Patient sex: F
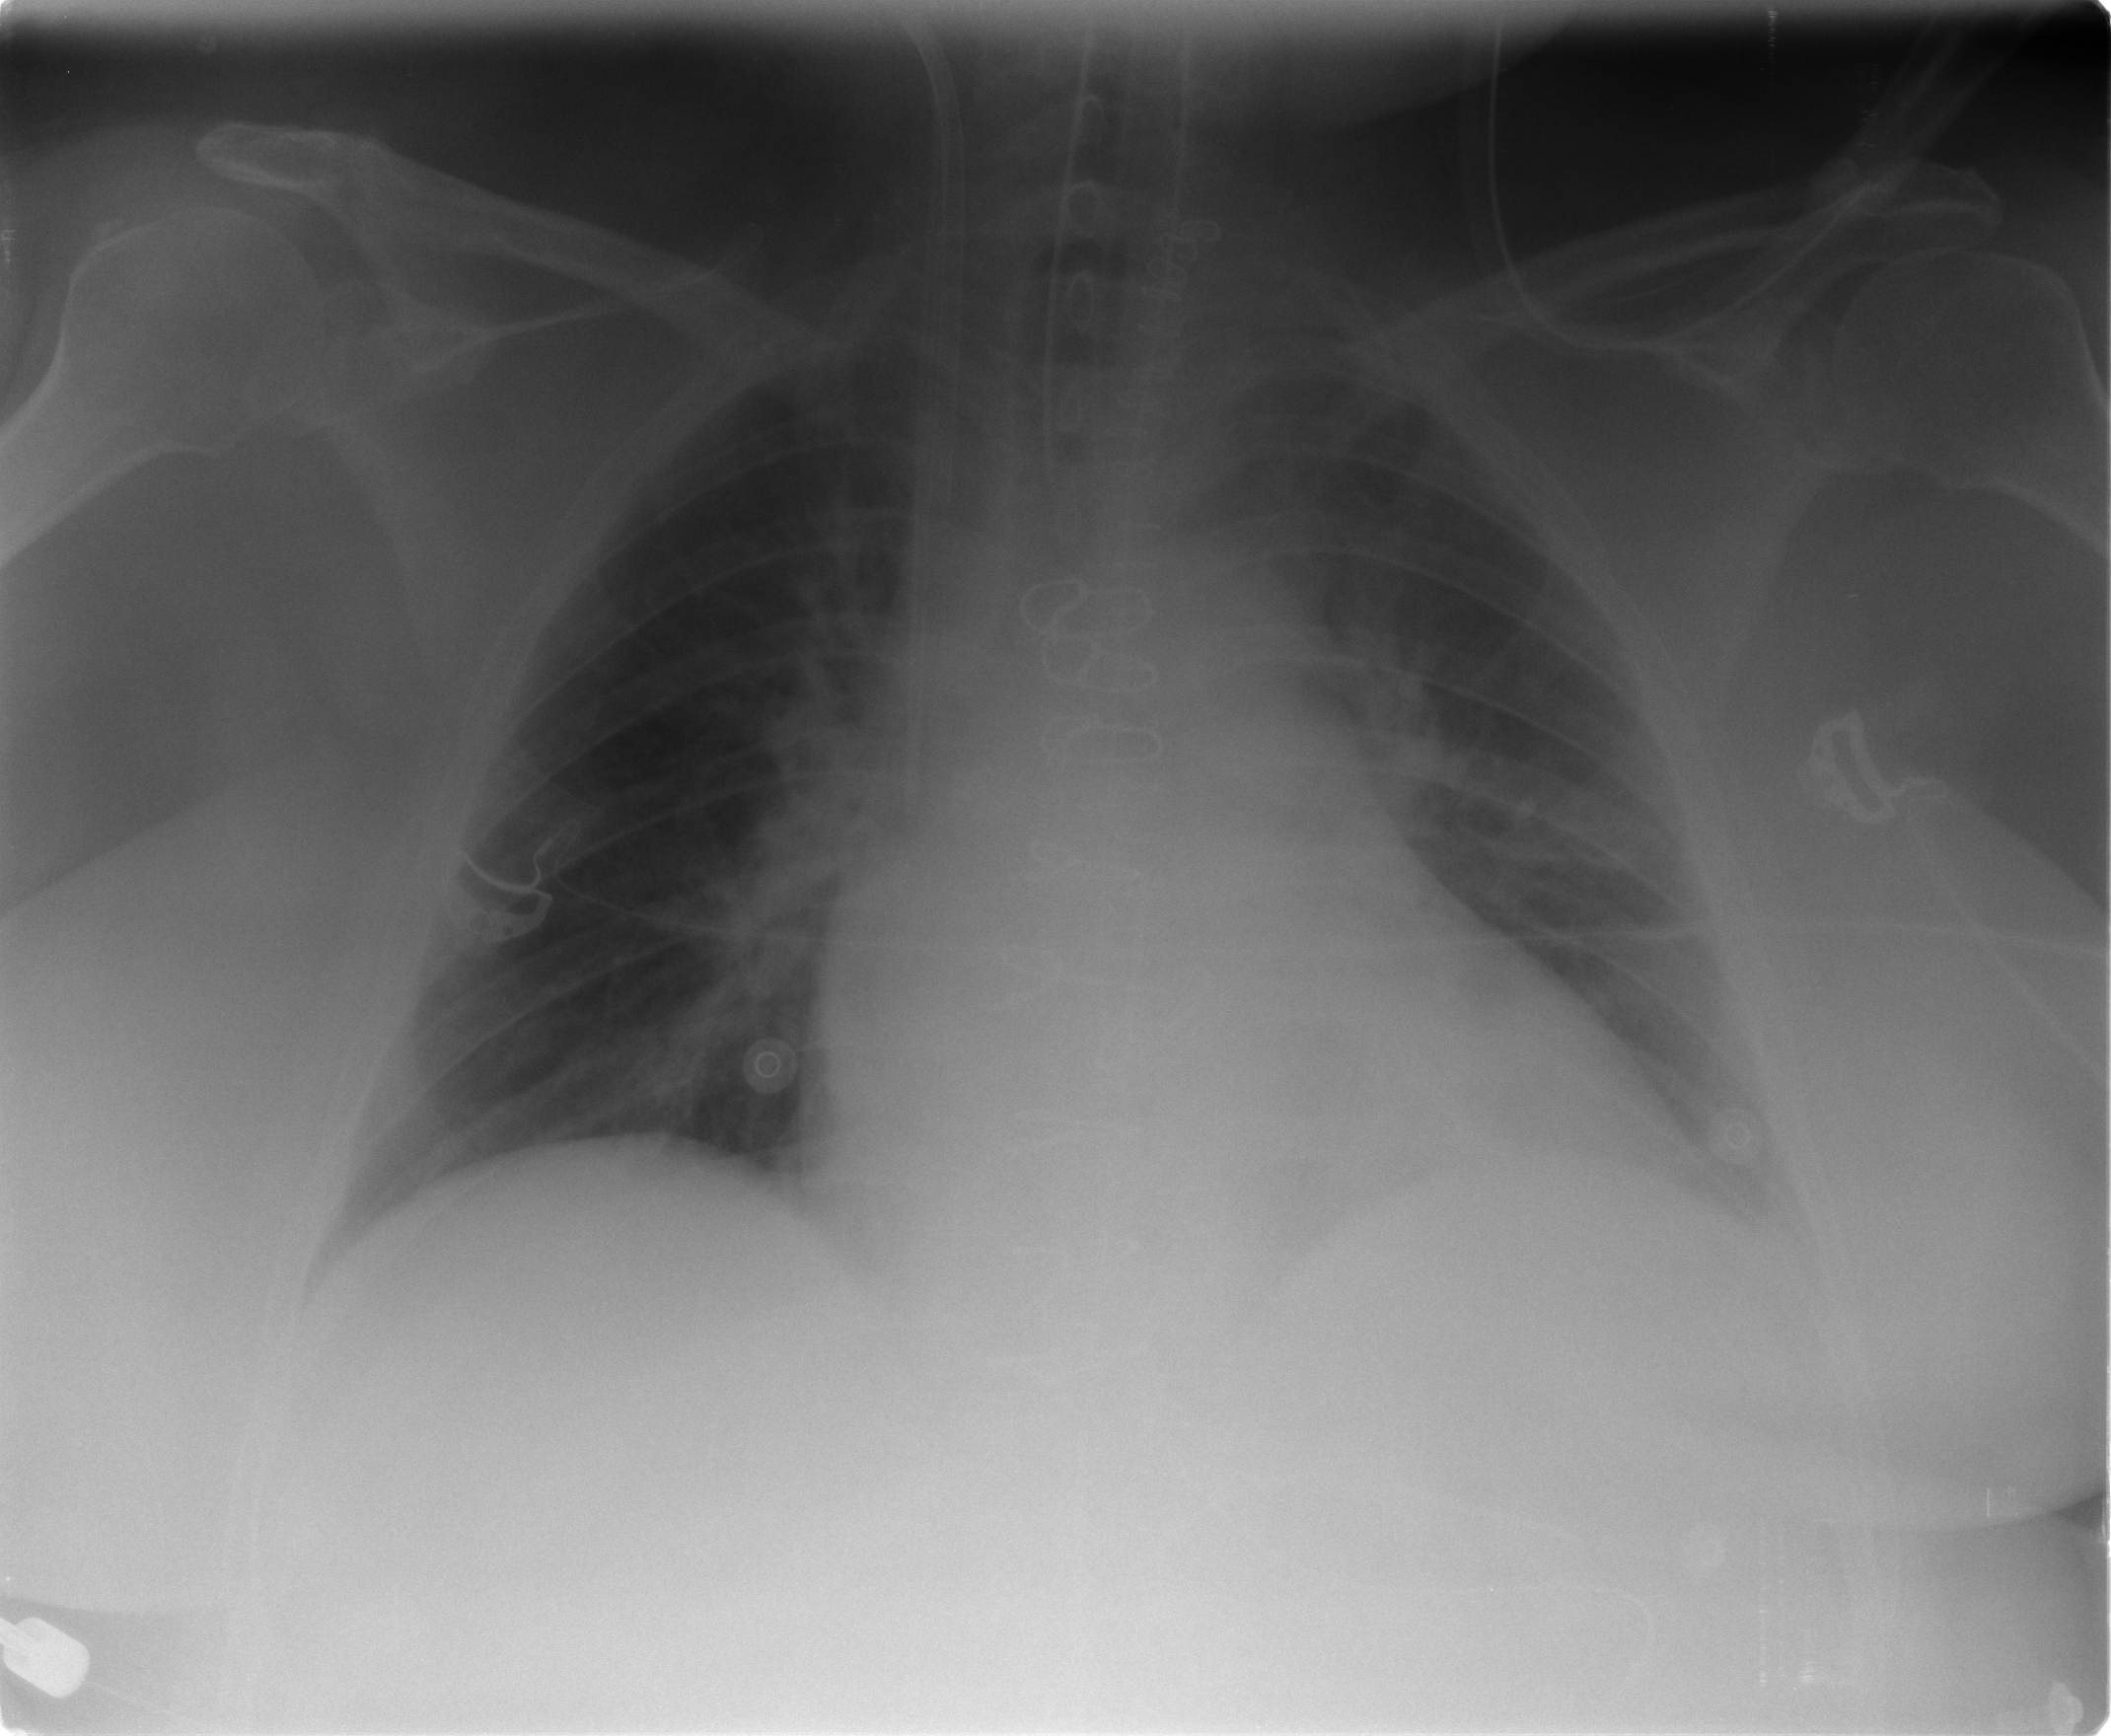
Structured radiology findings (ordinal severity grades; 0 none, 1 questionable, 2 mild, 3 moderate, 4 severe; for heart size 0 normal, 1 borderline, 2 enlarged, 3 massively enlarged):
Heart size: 1
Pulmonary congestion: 2
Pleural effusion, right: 0
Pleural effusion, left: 0
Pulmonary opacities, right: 0
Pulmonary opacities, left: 0
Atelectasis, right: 2
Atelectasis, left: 2